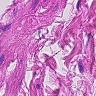
Metastatic tissue present: no